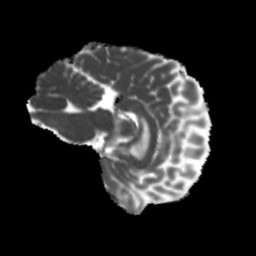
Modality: MD
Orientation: sagittal
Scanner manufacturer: siemens
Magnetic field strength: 3 T
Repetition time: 4 s
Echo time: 0.0594 s